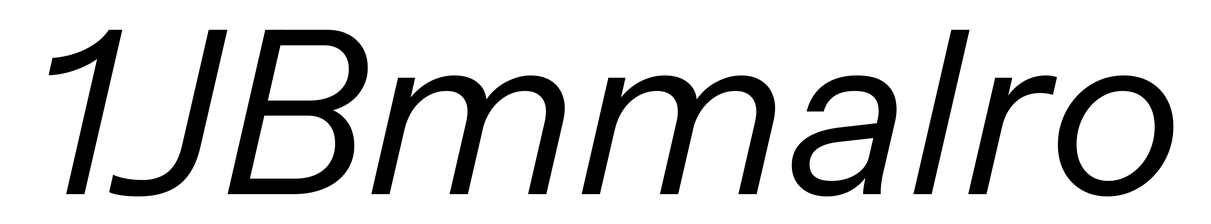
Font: InstrumentSans-Italic_Italic